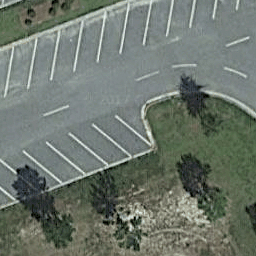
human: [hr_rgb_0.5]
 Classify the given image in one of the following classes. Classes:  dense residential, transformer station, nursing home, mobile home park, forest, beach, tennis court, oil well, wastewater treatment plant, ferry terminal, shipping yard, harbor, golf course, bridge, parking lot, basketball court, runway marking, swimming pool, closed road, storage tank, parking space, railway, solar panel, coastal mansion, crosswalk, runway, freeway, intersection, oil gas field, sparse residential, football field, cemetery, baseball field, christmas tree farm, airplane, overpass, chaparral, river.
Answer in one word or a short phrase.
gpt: parking space